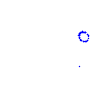
Particle: proton